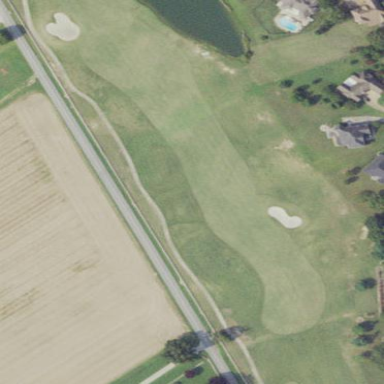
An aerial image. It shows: Rough grass surface on golf course.